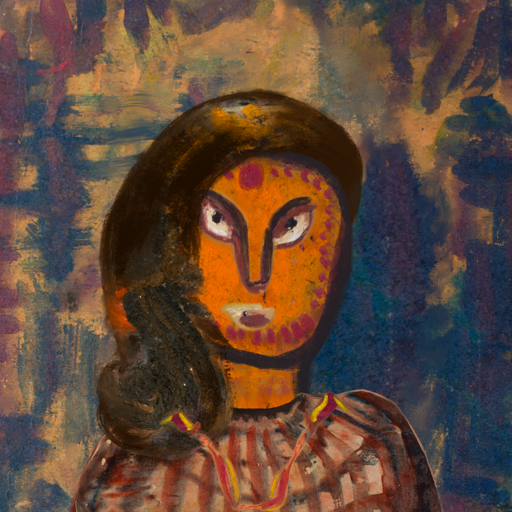
Background: InTheSun, Head And Neck Front: Doll, Face Front: After_Raid, Bust: Orphan, Hair Front: Gypsy_Queen, Head Accessory: Blank, Second Necklace: Gypsy_Mother_1, Necklace: Blank, Baby: Blank